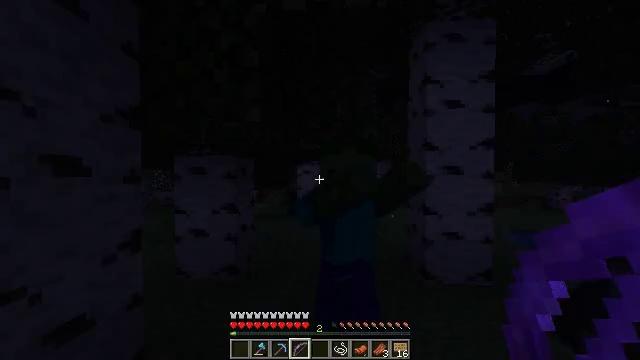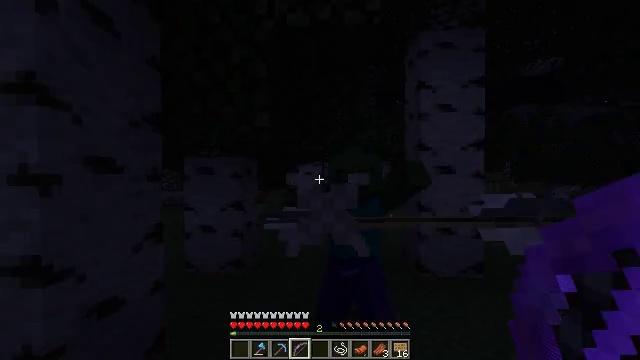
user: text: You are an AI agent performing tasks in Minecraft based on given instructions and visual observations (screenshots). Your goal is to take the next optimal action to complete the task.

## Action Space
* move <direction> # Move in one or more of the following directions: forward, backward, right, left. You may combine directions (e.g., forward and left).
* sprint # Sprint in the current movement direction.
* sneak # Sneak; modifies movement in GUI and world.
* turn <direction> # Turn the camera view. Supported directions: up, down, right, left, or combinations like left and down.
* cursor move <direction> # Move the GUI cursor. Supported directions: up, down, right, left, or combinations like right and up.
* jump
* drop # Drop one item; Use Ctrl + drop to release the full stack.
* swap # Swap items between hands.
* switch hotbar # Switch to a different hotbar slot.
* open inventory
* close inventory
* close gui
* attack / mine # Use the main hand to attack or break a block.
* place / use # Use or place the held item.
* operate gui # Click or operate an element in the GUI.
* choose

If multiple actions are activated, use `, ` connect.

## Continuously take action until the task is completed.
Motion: motion action
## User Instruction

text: Kill mobs.
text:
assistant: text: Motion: move back
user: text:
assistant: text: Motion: no_op